Field crop: maize
Growth stage: 2
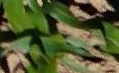
Species: maize